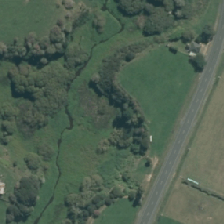
Land cover: deciduous_hardwood